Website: walmart
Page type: cart
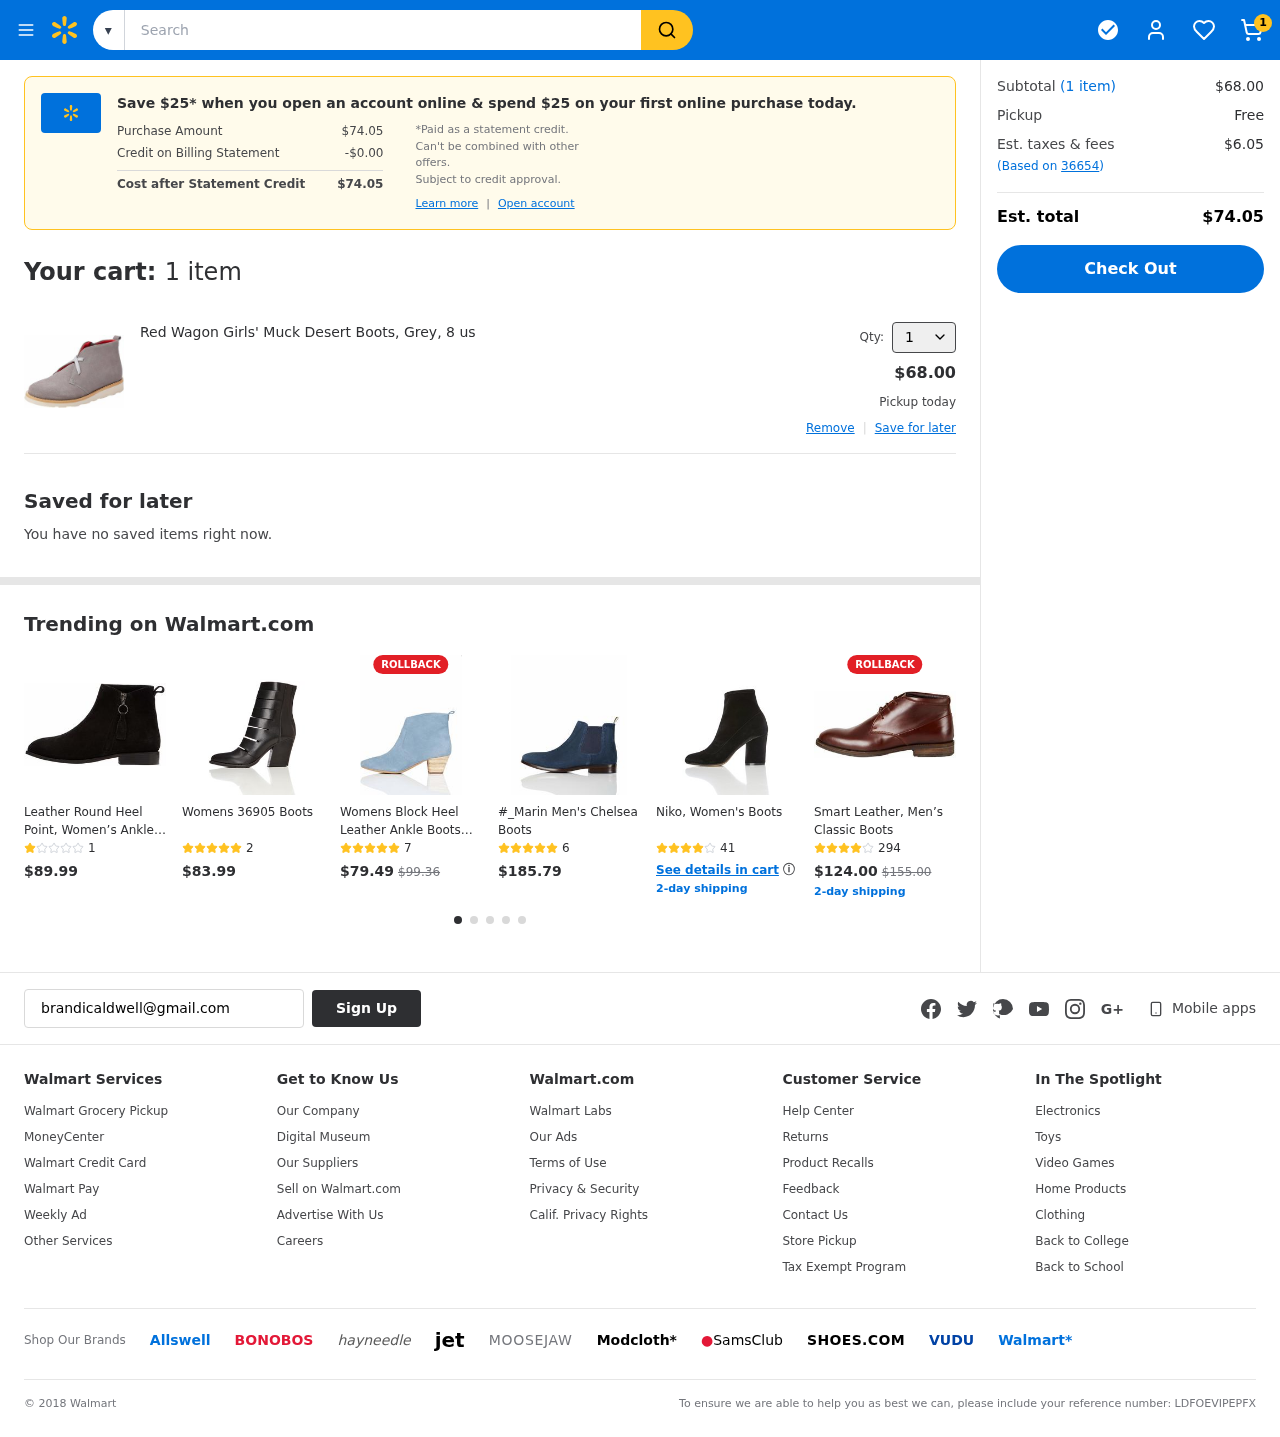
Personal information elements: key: PII_EMAIL
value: brandicaldwell@gmail.com
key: PII_POSTCODE
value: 36654
Product elements: key: PRODUCT1_NAME
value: Red Wagon Girls' Muck Desert Boots, Grey, 8 us
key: PRODUCT1_PRICE
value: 68
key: PRODUCT1_QUANTITY
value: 1
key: PRODUCT2_NAME
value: Leather Round Heel Point, Women’s Ankle boots
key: PRODUCT2_NUM_RATINGS
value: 1
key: PRODUCT2_PRICE
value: $89.99
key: PRODUCT3_NAME
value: Womens 36905 Boots
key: PRODUCT3_NUM_RATINGS
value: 2
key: PRODUCT3_PRICE
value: $83.99
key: PRODUCT4_NAME
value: Womens Block Heel Leather Ankle Boots Ankle Boots
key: PRODUCT4_NUM_RATINGS
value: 7
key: PRODUCT4_PRICE
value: $79.49
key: PRODUCT4_ORIGINAL_PRICE
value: $99.36
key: PRODUCT5_NAME
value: #_Marin Men's Chelsea Boots
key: PRODUCT5_NUM_RATINGS
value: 6
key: PRODUCT5_PRICE
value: $185.79
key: PRODUCT6_NAME
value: Niko, Women's Boots
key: PRODUCT6_NUM_RATINGS
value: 41
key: PRODUCT7_NAME
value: Smart Leather, Men’s Classic Boots
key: PRODUCT7_NUM_RATINGS
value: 294
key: PRODUCT7_PRICE
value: $124.00
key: PRODUCT7_ORIGINAL_PRICE
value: $155.00
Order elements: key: ORDER_NUM_ITEMS
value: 1
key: ORDER_TOTAL
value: $74.05
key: ORDER_NUM_ITEMS
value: (1 item)
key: ORDER_NUM_ITEMS
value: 1 item
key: ORDER_SUBTOTAL
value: $68.00
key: ORDER_TAX
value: $6.05
Search elements: key: HEADER_SEARCH
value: Search